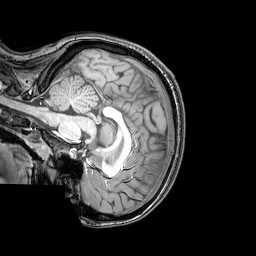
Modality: T1w
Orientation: sagittal
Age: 26
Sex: female
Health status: healthy
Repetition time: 0.081 s
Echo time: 0.037 s